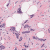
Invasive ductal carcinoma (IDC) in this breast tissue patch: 1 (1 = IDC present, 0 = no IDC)